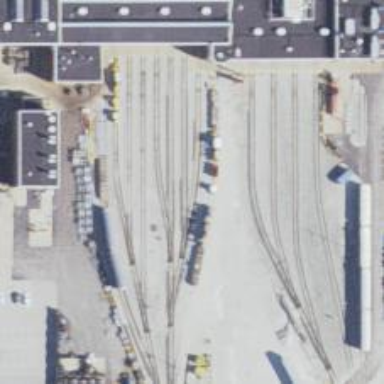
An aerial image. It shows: Yard area with electrified rail tracks.